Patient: sex F, age 66
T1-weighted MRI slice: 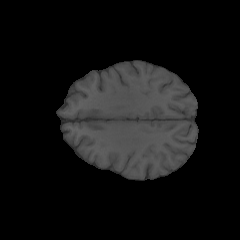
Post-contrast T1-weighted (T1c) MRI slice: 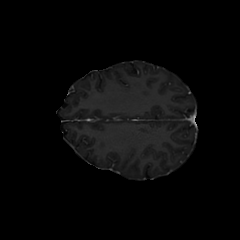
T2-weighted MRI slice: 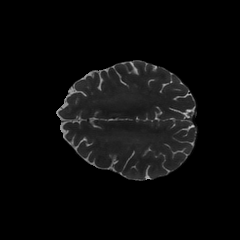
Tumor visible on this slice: no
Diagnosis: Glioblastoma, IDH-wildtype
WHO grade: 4